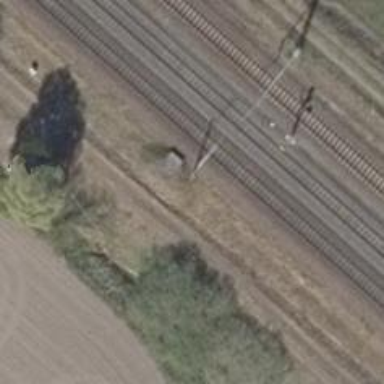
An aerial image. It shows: Railway milestone with catenary mast.